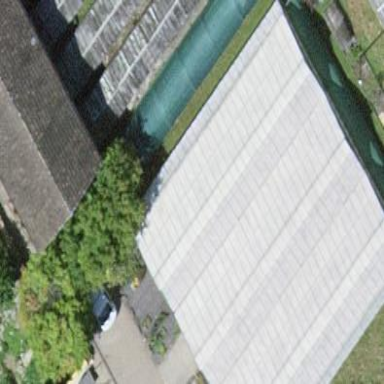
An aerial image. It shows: Greenhouse.